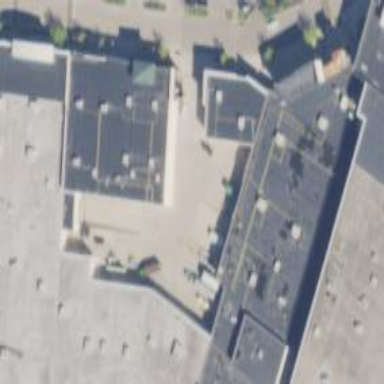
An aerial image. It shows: Department store.